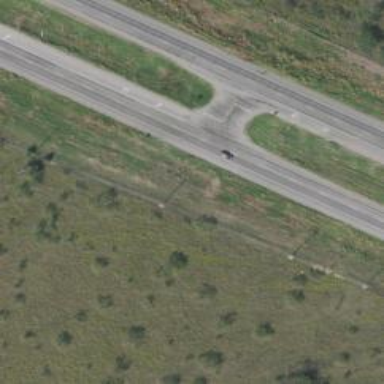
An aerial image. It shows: Trunk link highway.